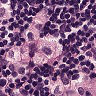
Metastatic tissue present: yes